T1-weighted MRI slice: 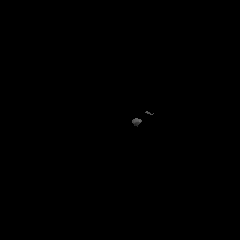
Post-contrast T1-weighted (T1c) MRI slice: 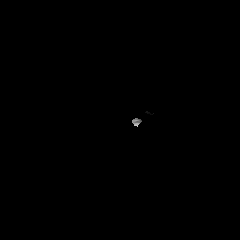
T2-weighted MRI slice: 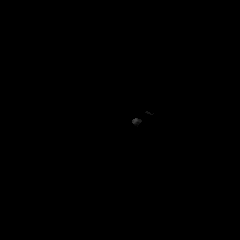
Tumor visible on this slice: no